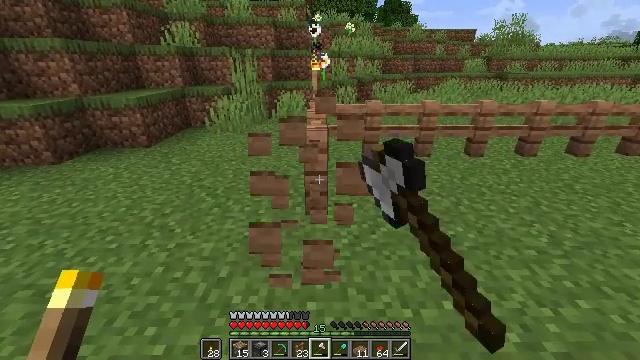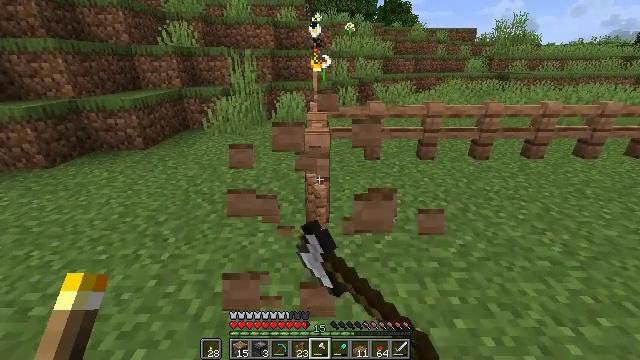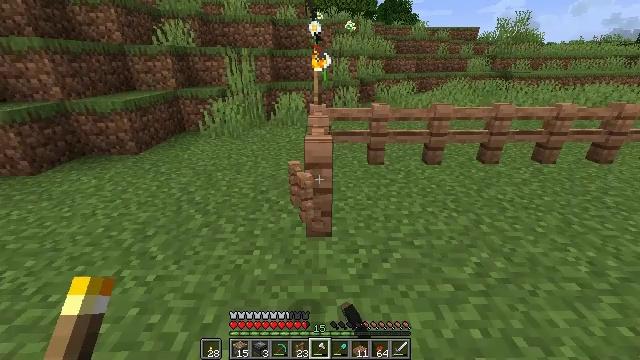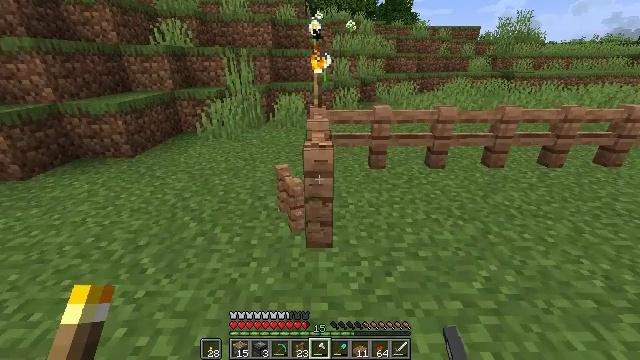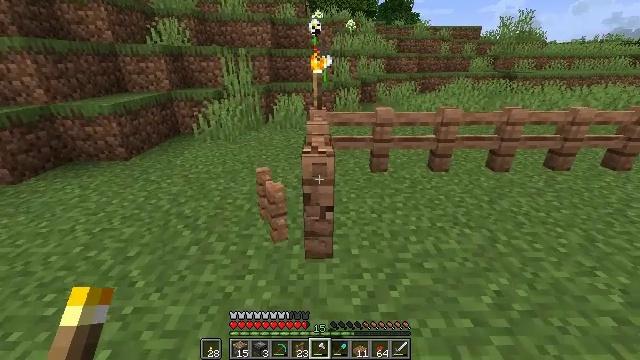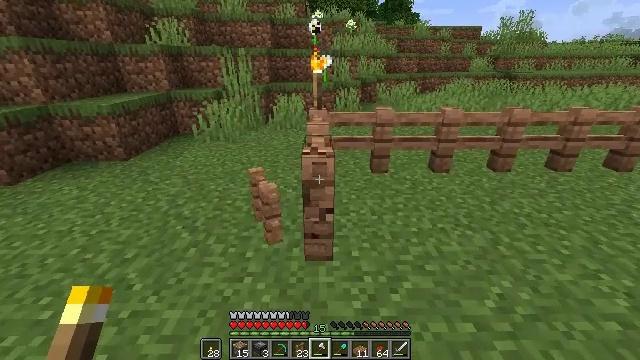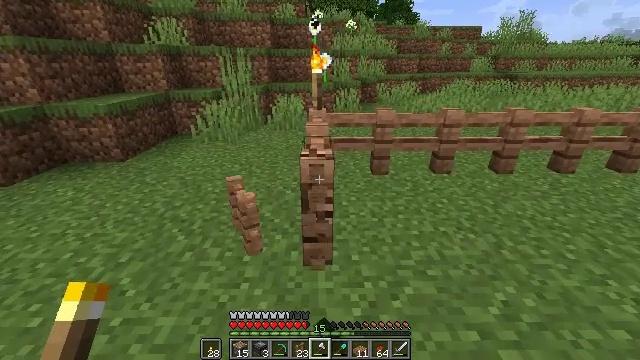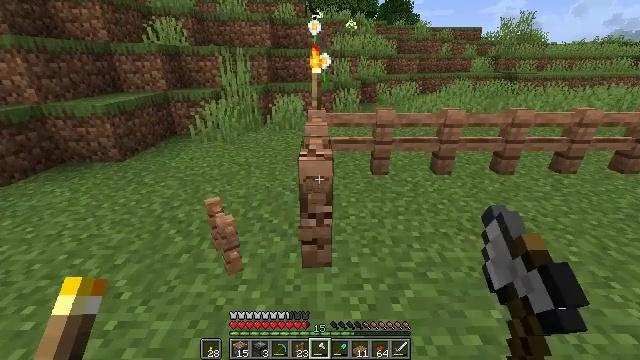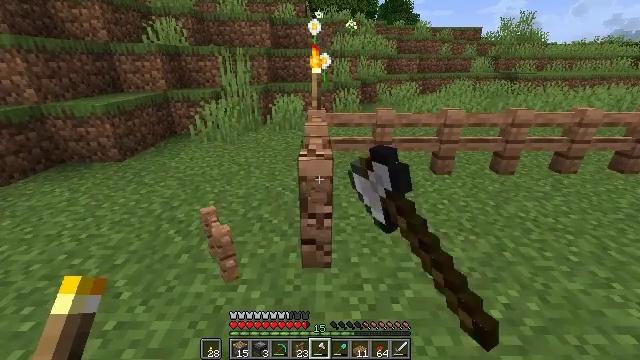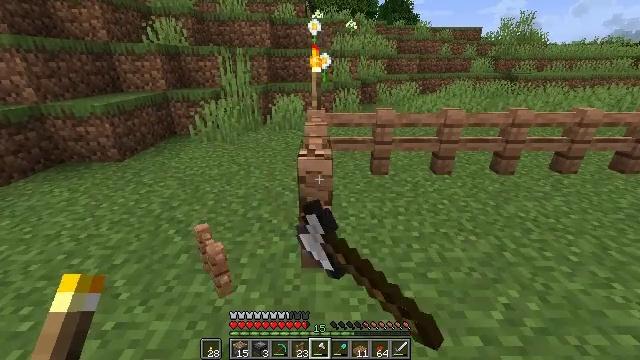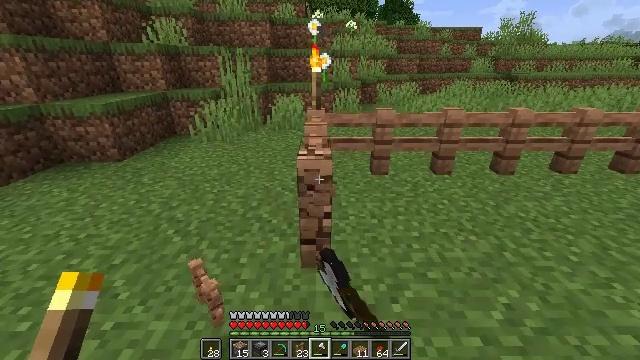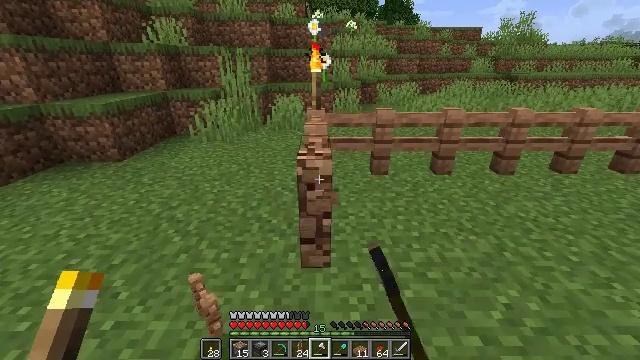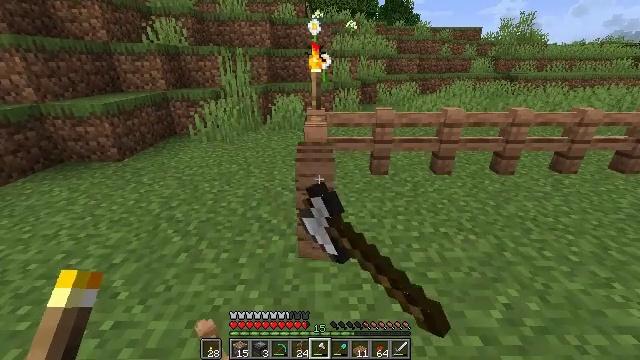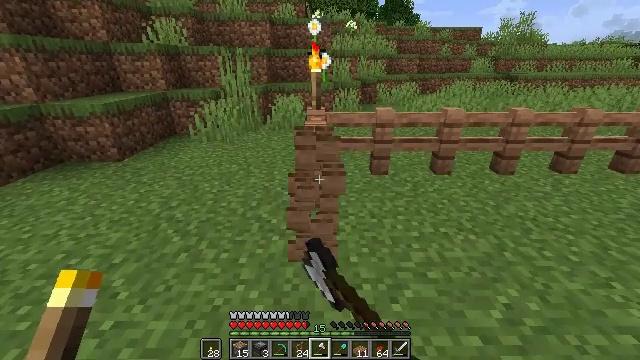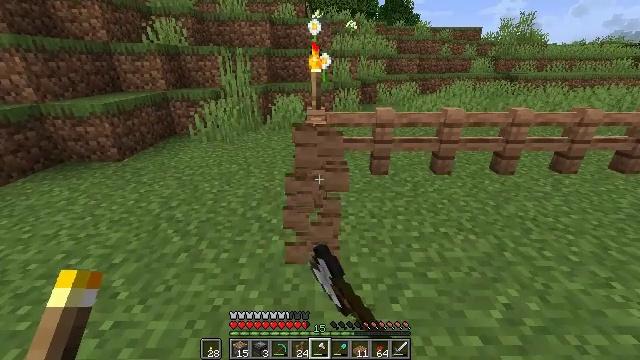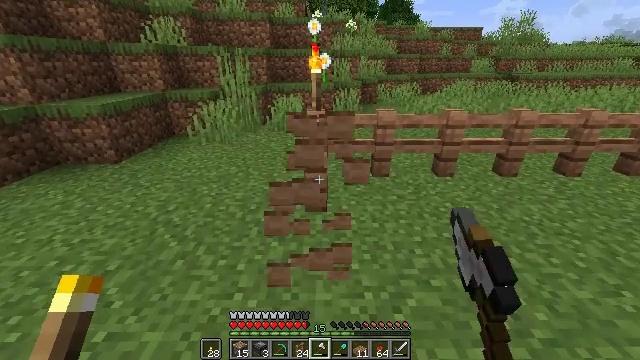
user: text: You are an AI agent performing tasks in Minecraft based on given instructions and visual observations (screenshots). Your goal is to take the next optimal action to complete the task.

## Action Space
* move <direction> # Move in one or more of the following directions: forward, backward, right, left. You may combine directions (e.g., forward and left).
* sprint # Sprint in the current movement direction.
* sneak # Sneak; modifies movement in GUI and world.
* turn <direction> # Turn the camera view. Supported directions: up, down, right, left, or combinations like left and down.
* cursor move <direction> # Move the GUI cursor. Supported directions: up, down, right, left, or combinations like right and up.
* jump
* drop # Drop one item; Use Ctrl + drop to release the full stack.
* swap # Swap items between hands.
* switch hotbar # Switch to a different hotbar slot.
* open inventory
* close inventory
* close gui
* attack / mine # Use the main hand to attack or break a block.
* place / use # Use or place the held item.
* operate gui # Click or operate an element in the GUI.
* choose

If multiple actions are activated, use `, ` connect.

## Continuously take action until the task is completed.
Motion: motion action
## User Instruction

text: Mine the jungle fence for wood.
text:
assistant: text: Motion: move forward, attack / mine
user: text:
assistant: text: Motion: move forward, attack / mine
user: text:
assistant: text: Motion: move forward, attack / mine
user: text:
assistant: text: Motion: attack / mine
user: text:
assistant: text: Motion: attack / mine
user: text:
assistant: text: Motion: attack / mine
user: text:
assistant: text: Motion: attack / mine
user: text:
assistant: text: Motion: attack / mine
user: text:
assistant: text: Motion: attack / mine
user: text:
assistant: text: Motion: attack / mine
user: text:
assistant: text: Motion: attack / mine
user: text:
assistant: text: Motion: attack / mine
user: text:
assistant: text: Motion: attack / mine
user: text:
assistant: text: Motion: attack / mine
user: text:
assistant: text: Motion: move forward, attack / mine
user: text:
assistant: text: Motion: move forward, attack / mine
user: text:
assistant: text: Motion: move forward, attack / mine
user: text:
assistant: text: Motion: move forward, attack / mine
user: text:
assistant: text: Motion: attack / mine
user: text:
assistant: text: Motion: attack / mine
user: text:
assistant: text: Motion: attack / mine
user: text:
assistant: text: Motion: attack / mine
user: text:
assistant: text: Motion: attack / mine
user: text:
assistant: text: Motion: attack / mine
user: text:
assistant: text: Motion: attack / mine
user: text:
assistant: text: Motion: attack / mine
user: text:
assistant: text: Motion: attack / mine
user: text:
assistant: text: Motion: attack / mine
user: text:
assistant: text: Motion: attack / mine
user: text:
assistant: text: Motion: move forward, attack / mine